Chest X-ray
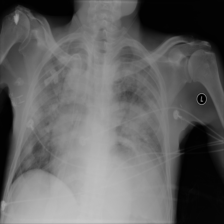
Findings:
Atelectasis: negative
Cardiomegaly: negative
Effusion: negative
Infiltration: negative
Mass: negative
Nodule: negative
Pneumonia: negative
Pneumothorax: negative
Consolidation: negative
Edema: negative
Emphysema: negative
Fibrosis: negative
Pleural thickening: negative
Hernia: negative